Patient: sex M, age 36
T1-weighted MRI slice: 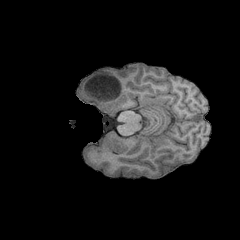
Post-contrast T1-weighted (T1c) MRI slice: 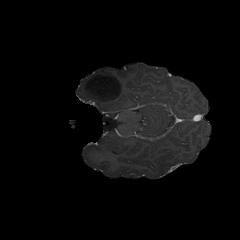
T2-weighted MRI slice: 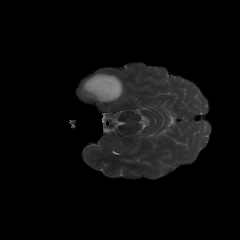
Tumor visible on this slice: yes
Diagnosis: Astrocytoma, IDH-mutant
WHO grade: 3